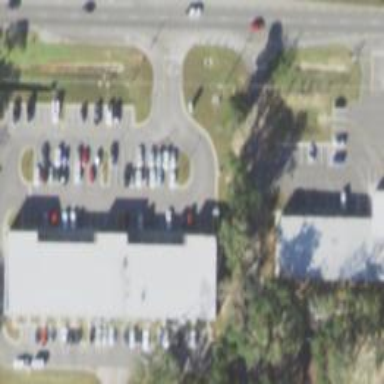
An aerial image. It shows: Parking space.